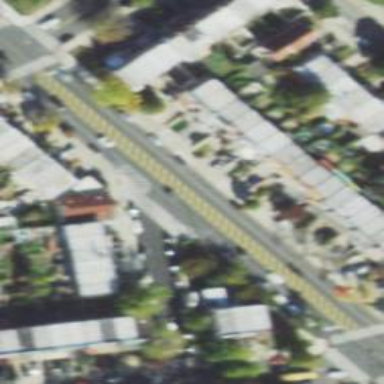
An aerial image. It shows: Secondary road with asphalt surface.